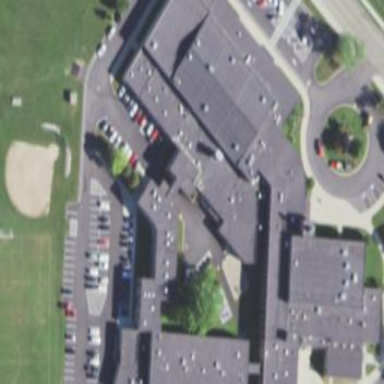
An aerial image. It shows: School building.